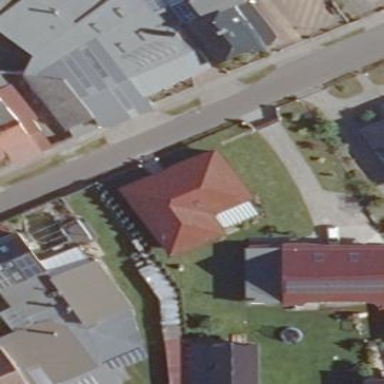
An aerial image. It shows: Part of building.